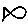
Label: fish